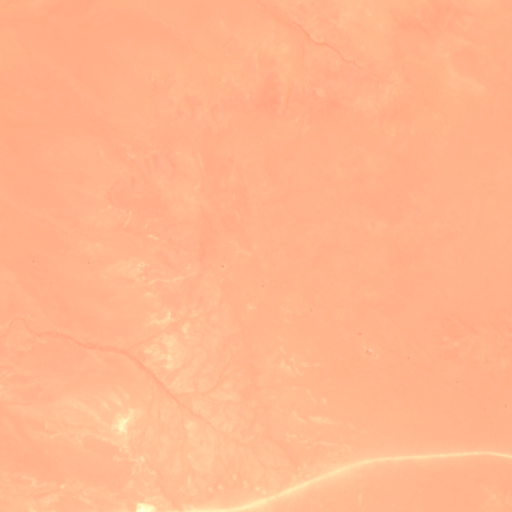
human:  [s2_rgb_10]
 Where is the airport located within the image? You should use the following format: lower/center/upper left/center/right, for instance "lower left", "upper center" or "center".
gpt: The airport is located in the upper right of the image.
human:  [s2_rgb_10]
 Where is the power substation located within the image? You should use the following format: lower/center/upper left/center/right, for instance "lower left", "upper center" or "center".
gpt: The power substation is located in the lower right of the image.
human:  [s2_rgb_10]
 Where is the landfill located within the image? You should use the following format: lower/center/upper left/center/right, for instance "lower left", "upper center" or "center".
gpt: There is no landfill in the image.